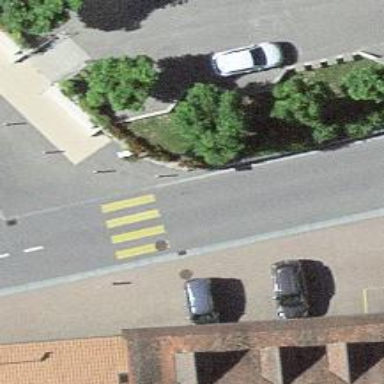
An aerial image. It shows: Zebra crossing with clear markings.